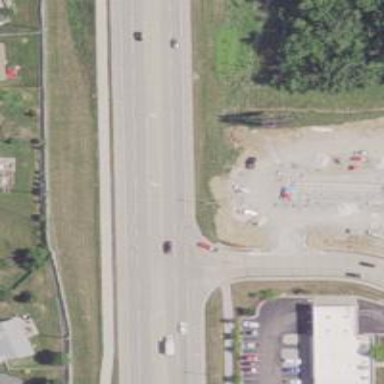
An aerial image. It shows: Primary highway.